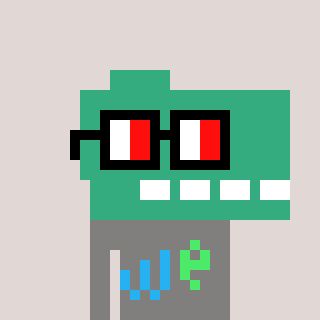
a pixel art character with square glasses with black frames and red eyes, a dino-shaped head and a bluegrey-colored body on a warm background